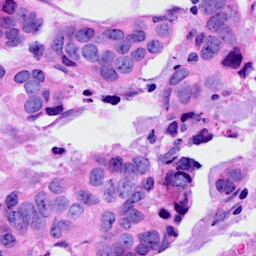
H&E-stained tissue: Breast